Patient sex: M
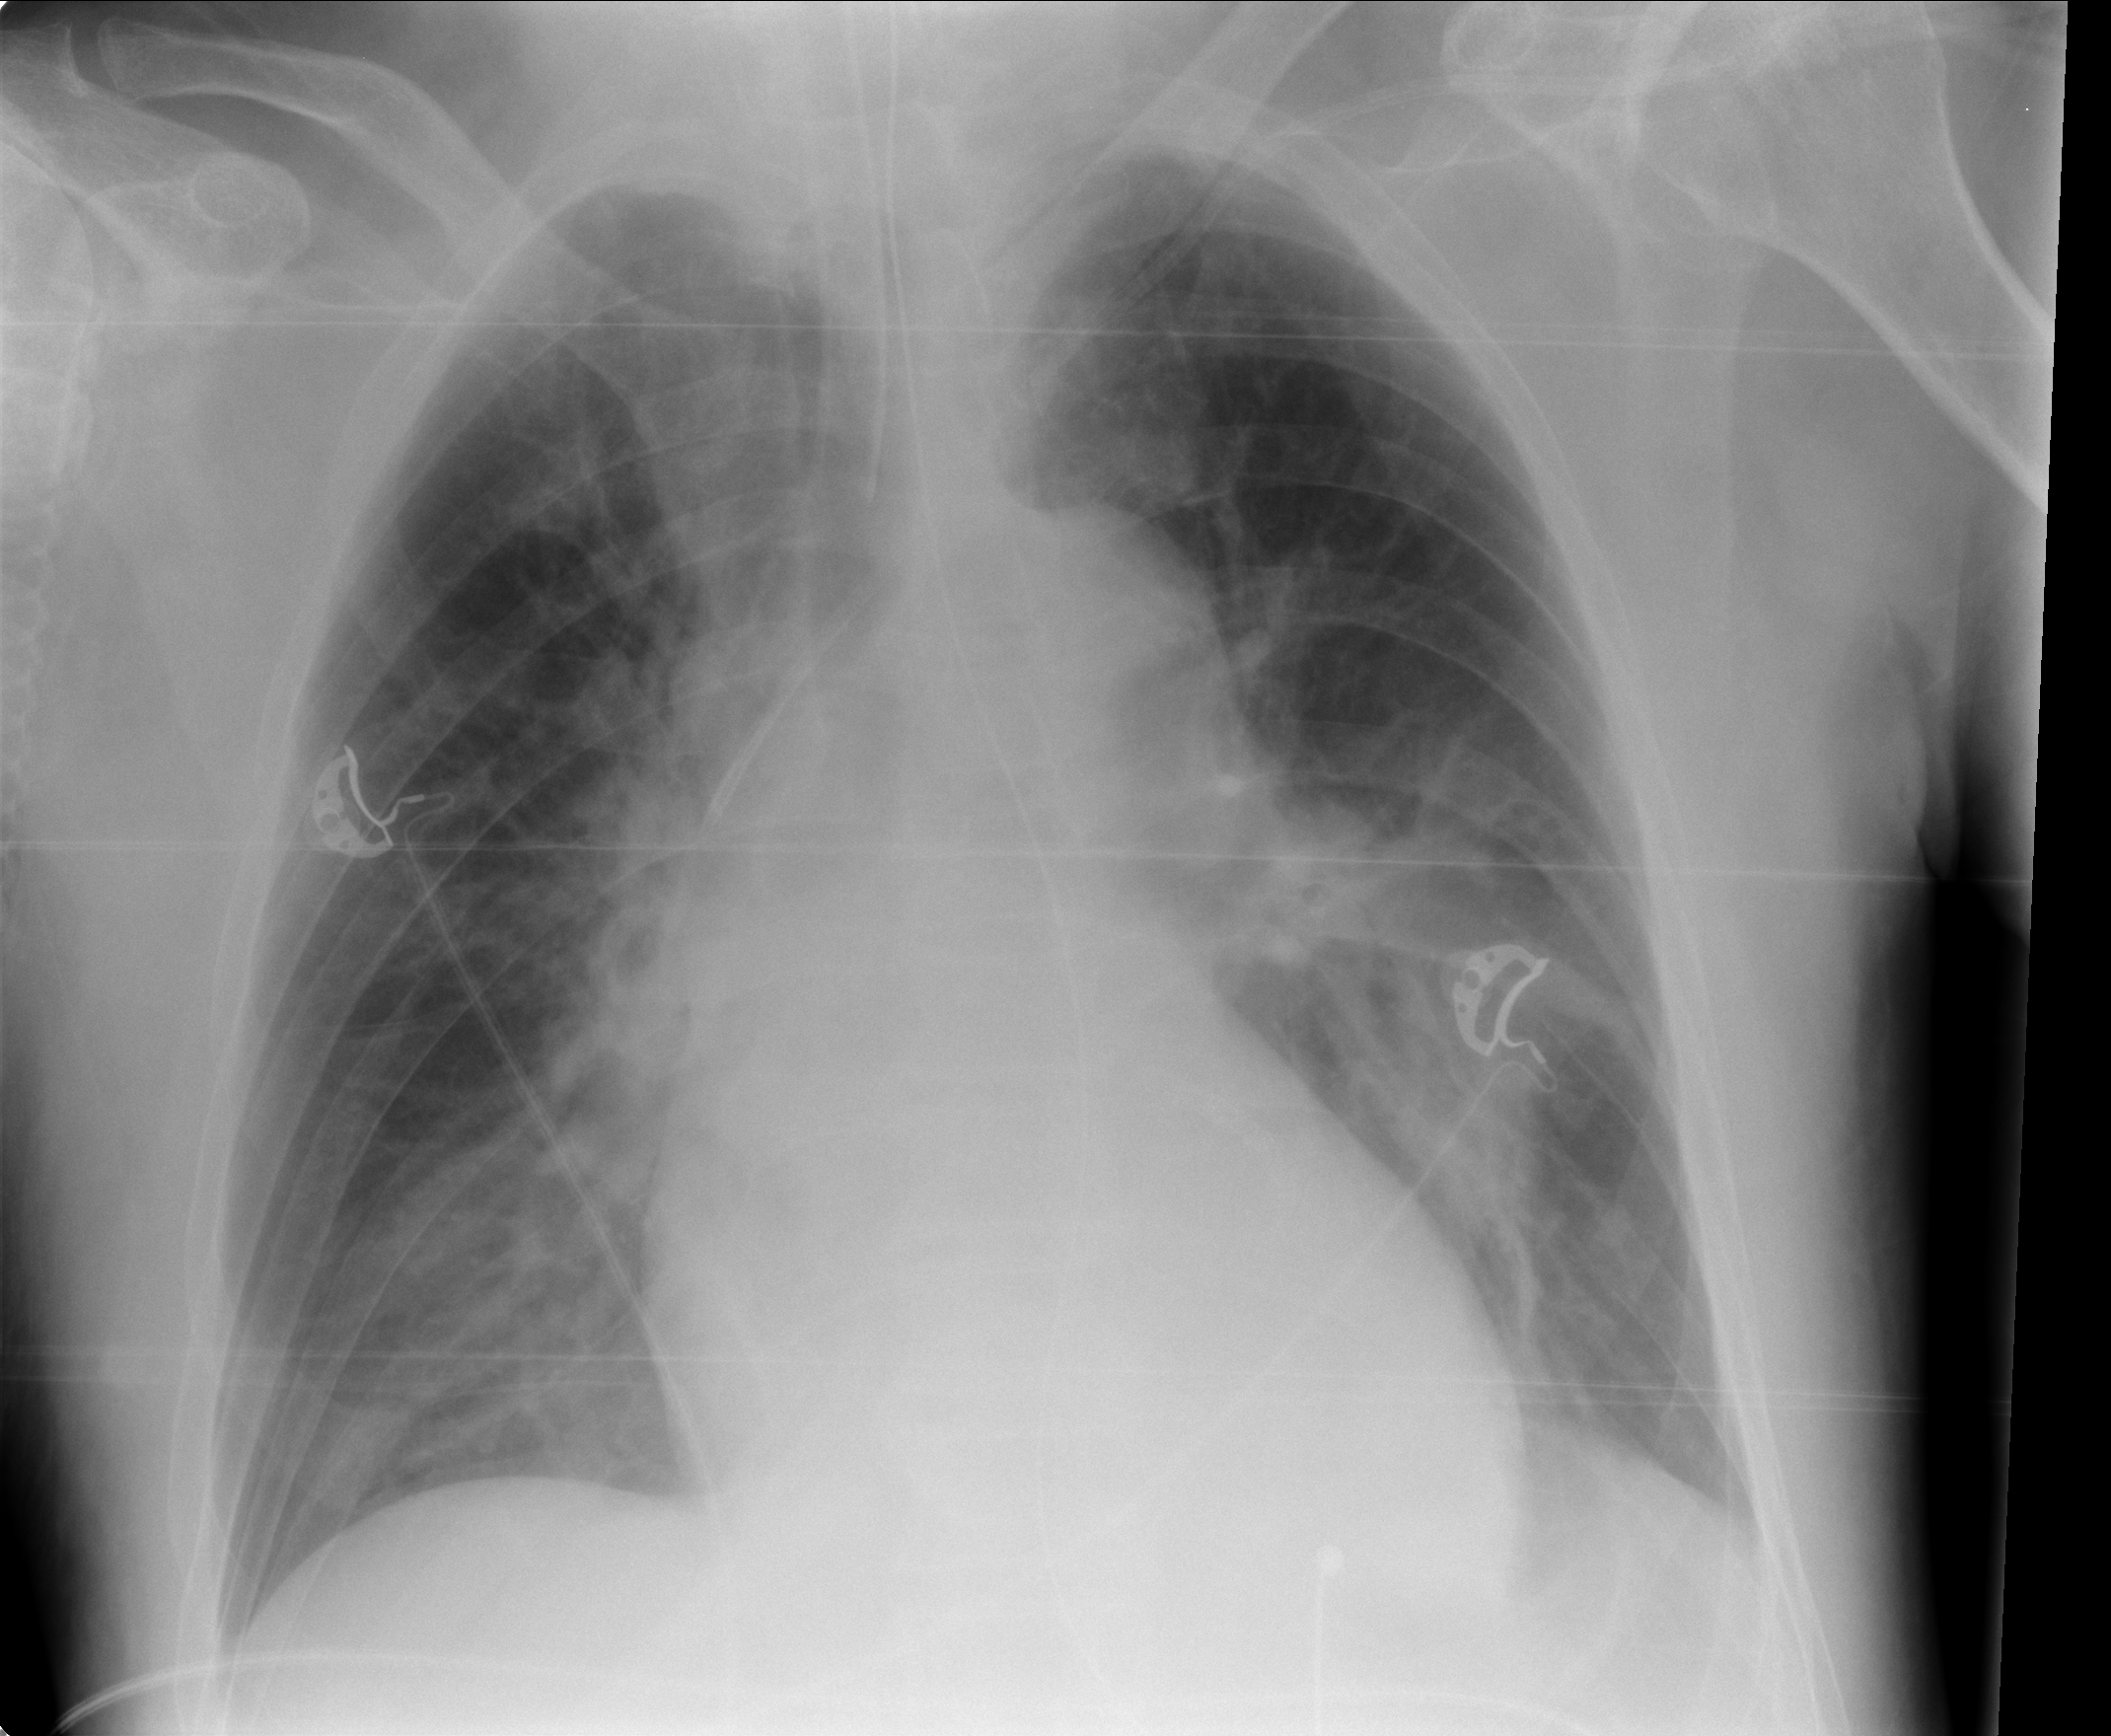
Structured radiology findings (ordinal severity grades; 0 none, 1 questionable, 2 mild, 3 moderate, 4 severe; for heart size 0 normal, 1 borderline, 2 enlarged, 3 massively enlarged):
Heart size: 2
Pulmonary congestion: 3
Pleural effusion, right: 0
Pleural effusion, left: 0
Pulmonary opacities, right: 2
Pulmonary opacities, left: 2
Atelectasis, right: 2
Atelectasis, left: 0